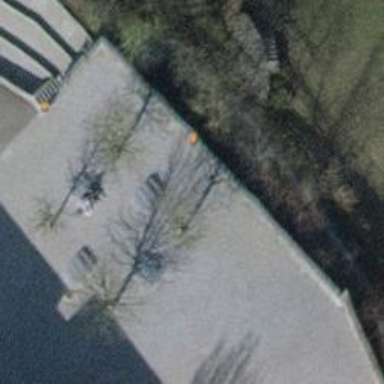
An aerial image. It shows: Bench.